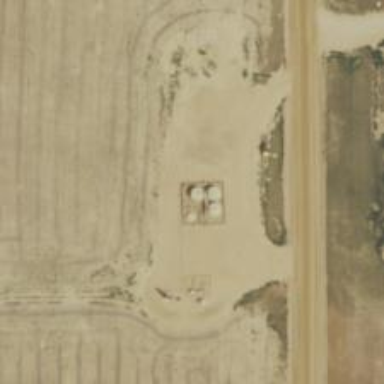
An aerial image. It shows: Storage tank with man-made structure.